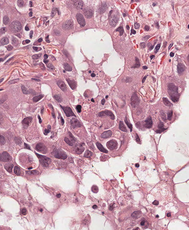
Tumor epithelial tissue: yes
Tumor-associated stroma tissue: yes
Normal tissue: no